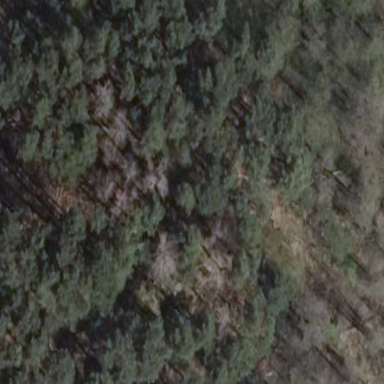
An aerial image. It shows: Woodland with evergreen needle-leaved trees.